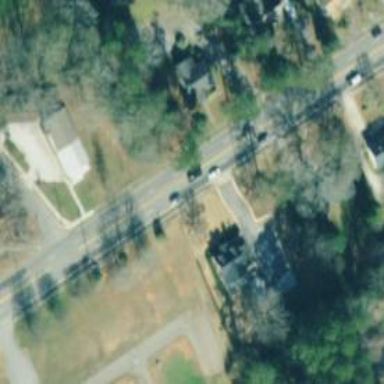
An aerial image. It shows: Service road.